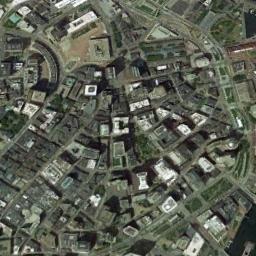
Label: commercial_area